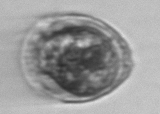
Label: Tintinnina